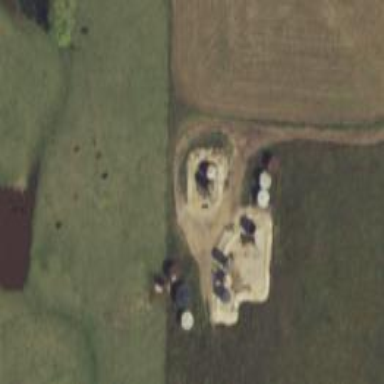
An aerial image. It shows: Storage tank that is man-made.